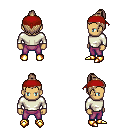
a pixel art fantasy rpg character, male body template, human, tanned skin, white long-sleeve shirt, magenta pants, white blonde short topknot hairstyle, red bandana, gold boots, four views (front, back, left, right), 2x2 character sprite sheet, small pixel art, hard edges, no anti-aliasing